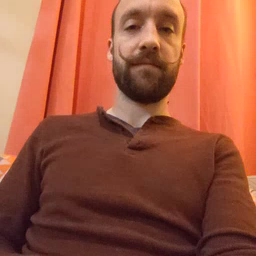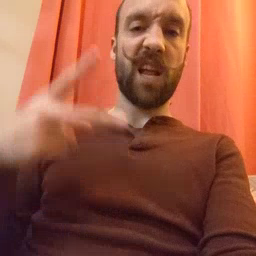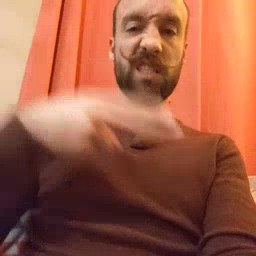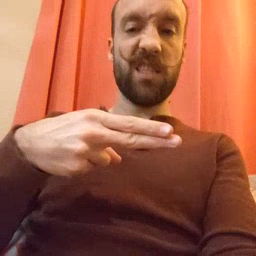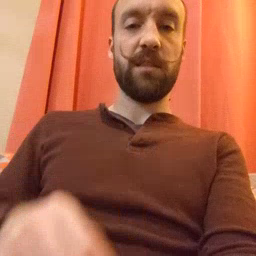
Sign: cut